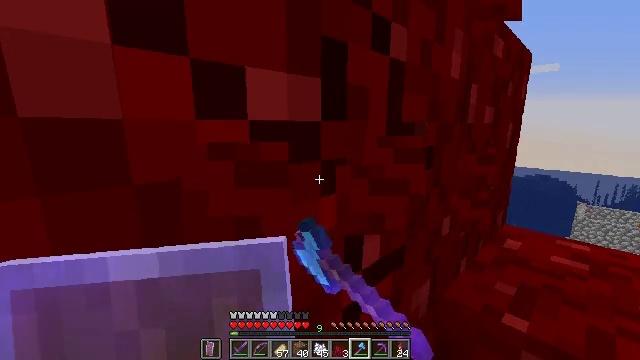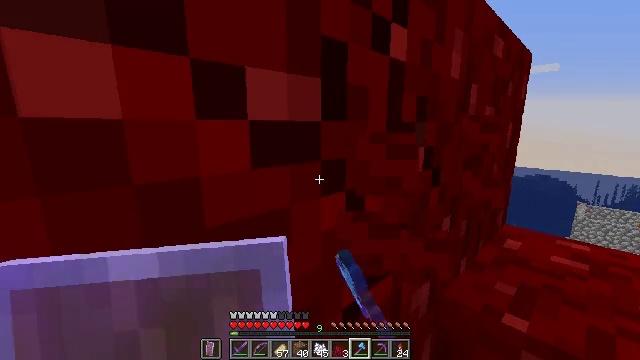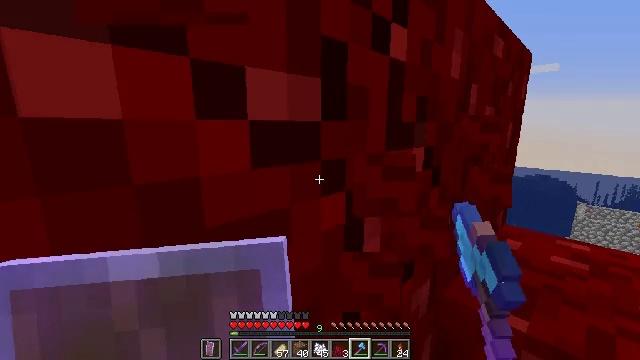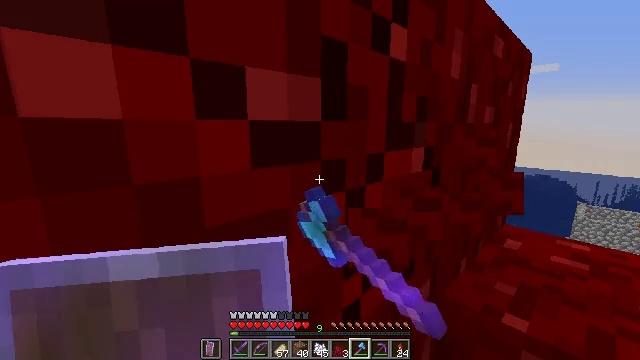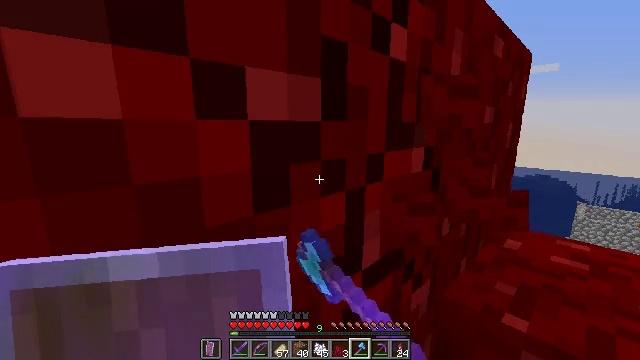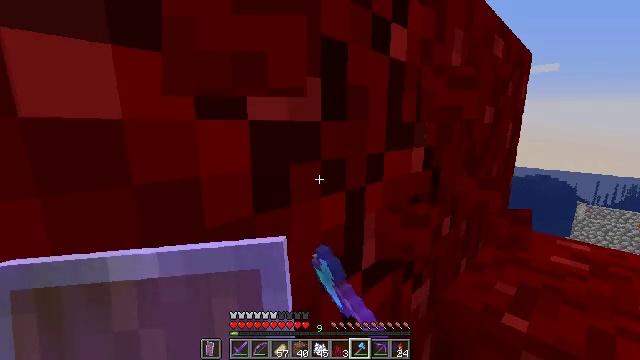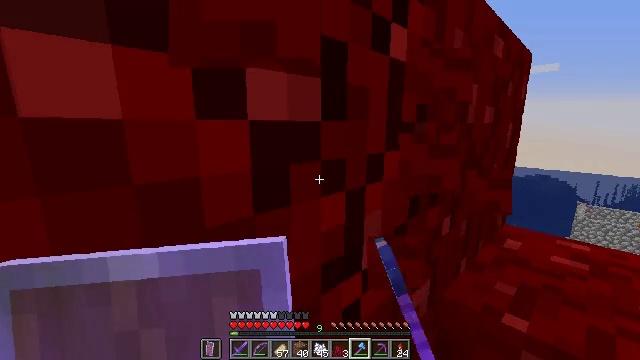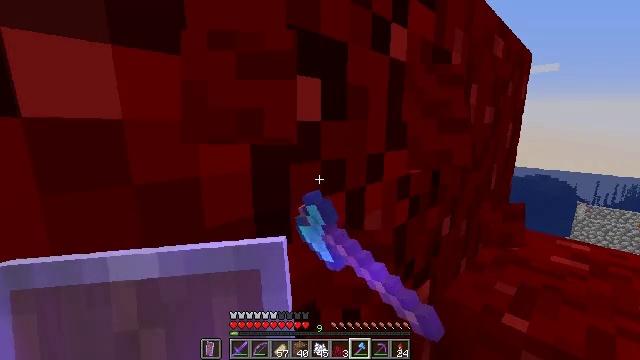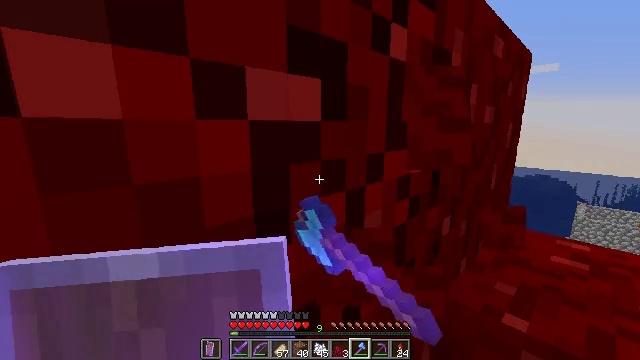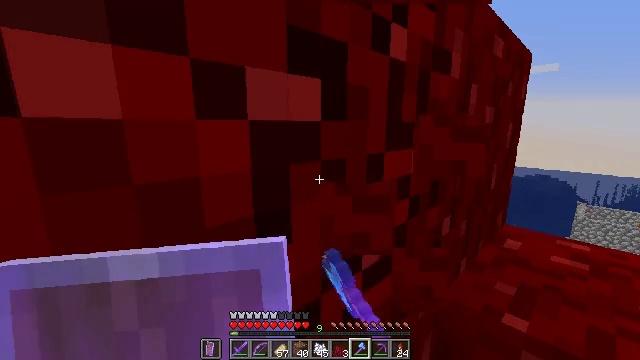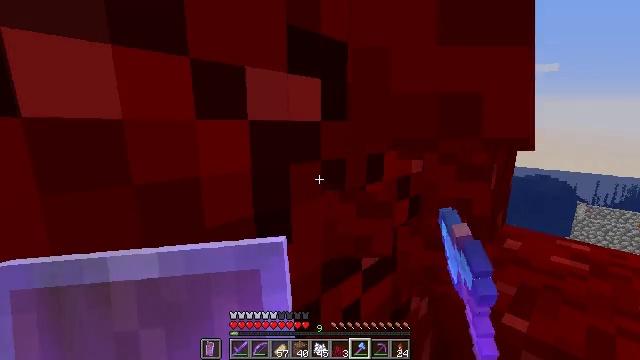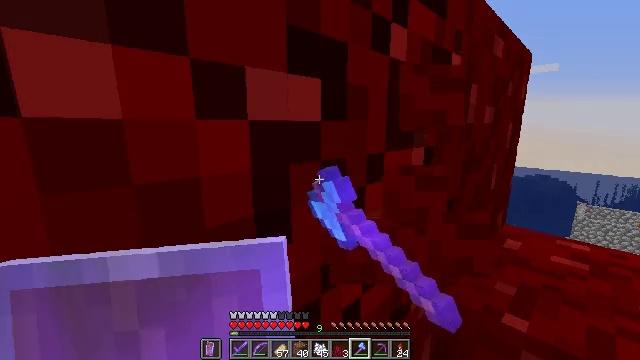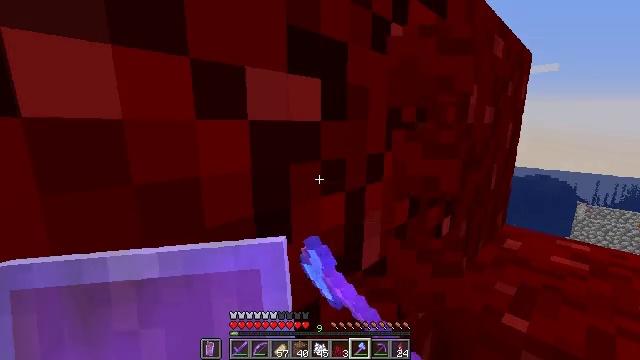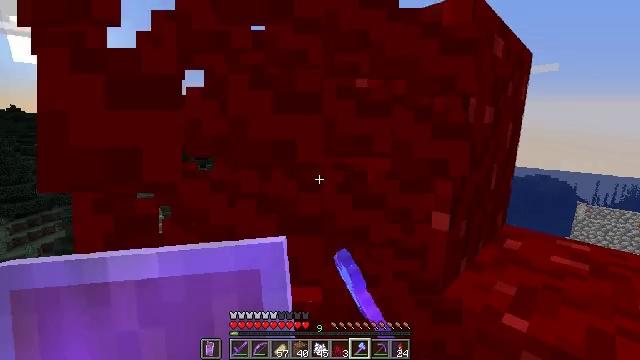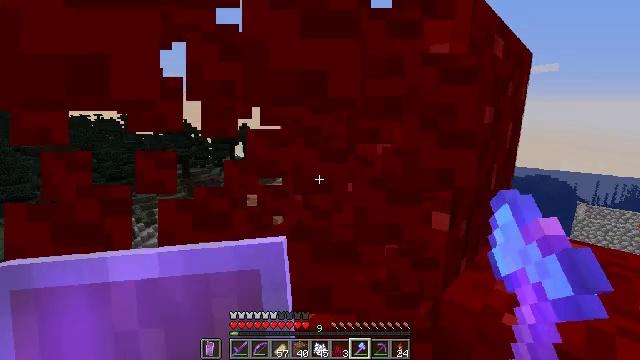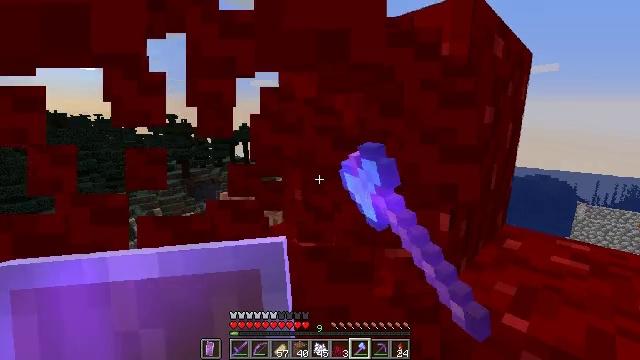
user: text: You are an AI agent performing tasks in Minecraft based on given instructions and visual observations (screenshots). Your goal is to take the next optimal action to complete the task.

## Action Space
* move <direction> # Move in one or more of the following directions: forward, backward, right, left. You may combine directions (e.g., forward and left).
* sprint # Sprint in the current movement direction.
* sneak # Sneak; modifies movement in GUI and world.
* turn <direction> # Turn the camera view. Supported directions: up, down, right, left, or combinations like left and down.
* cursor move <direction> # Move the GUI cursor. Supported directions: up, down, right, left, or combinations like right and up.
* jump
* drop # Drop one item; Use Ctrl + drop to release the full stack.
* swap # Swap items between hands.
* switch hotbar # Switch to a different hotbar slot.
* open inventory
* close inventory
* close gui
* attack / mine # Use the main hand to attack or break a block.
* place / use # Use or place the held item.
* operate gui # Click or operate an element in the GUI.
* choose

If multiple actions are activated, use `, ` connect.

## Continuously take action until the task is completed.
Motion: motion action
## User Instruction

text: Harvest nether wart blocks for resources.
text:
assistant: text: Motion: attack / mine
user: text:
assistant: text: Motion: attack / mine
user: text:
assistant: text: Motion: attack / mine
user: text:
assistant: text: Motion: attack / mine
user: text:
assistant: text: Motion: attack / mine
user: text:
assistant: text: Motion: attack / mine
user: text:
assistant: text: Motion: attack / mine
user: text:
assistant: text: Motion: attack / mine
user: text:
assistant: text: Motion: attack / mine
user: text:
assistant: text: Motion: attack / mine
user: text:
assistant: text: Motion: attack / mine
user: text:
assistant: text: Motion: attack / mine
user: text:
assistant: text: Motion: attack / mine
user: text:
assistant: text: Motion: attack / mine
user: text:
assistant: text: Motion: attack / mine
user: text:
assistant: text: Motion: attack / mine
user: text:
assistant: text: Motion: attack / mine
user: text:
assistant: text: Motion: attack / mine
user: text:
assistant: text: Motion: attack / mine
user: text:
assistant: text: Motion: attack / mine
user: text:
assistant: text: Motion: attack / mine
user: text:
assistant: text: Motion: turn right and up, attack / mine
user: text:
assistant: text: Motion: turn right and up, attack / mine
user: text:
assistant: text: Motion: attack / mine
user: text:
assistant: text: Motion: attack / mine
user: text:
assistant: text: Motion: attack / mine
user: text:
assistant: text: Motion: attack / mine
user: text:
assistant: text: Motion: attack / mine
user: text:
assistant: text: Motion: attack / mine
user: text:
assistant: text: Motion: attack / mine